Question: I have following problem, I have list of products in a database and want to display them in table unfortunately it plays some tricks for me because it displays one td before table even begins.
Here are the PHP functions:
'''
<?php
function displayProduct($code,$url)
{
echo '<form method="post" action="cart_update.php"><input type="hidden" name="code" value="' . $code . '"/>';
echo '<input type="hidden" name="return_url" value="' . $url . '" />';
echo '<input type="hidden" name="type" value="add" /><input type="submit" value="Add" /></form>';
}
function displayItem($obj,$url)
{
echo '<tr>';
echo '<td>' . $obj->menuposition . '</td><td>' . $obj->name . '</td><td>' . 'PS'.$obj->price . '</td><td>' . displayProduct($obj->code,$url) .'</td>';
echo '</tr>';
if(strlen($obj->description) > 2)
{
echo '<tr><td colspan="4" style="font-size: 10px;">' . $obj->description . '</td></tr>';
}
}
?>
'''
And here is the HTML output that I get:

Could someone help me ?
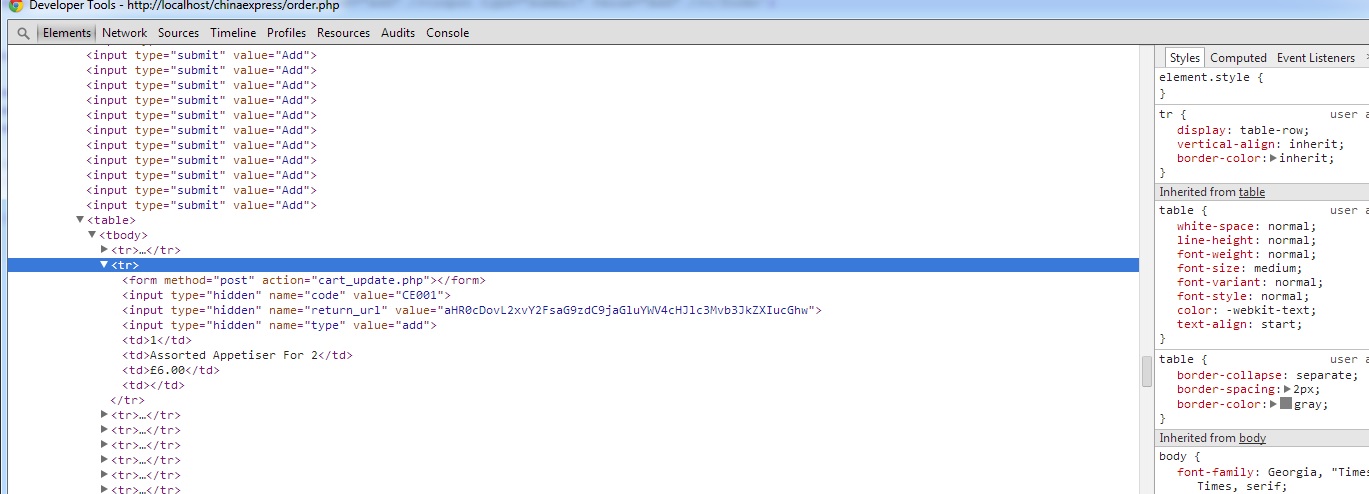
Answer: The 'echo' call from 'displayProduct' happens before the 'echo' call of 'displayItem' occurs.
I can see two solutions.
1: 'displayProduct' should the things to write and not 'echo' them.
2:
'''
echo '<td>' . $obj->menuposition . '</td><td>' . $obj->name . '</td><td>' . 'PS'.$obj->price . '</td><td>';
displayProduct($obj->code,$url);
echo '</td>';
'''